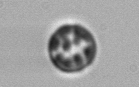
Label: Thalassiosira